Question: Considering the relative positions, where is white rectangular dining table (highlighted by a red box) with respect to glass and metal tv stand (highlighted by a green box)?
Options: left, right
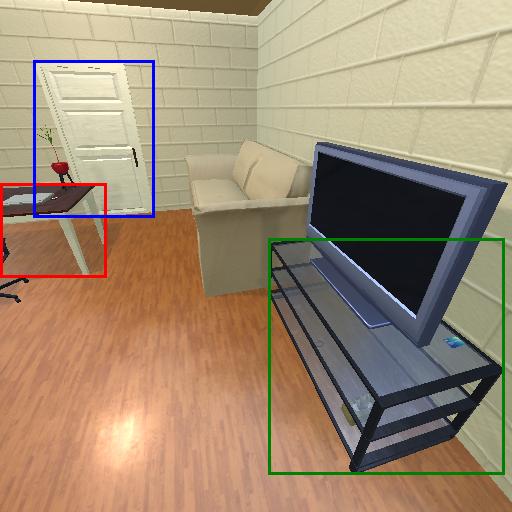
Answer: left